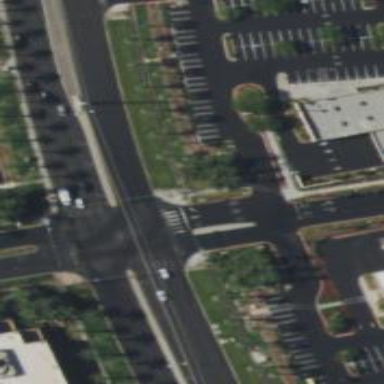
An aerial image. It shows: Solid stop line on the road.